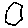
Label: hexagon